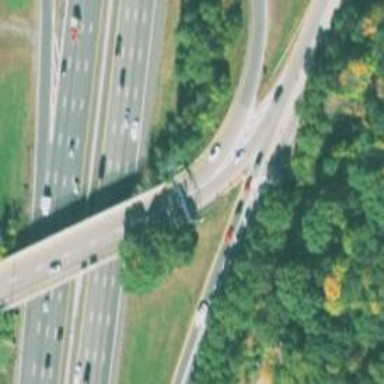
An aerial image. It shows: Primary highway bridge with asphalt surface. It features circular junction.